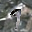
Label: 9